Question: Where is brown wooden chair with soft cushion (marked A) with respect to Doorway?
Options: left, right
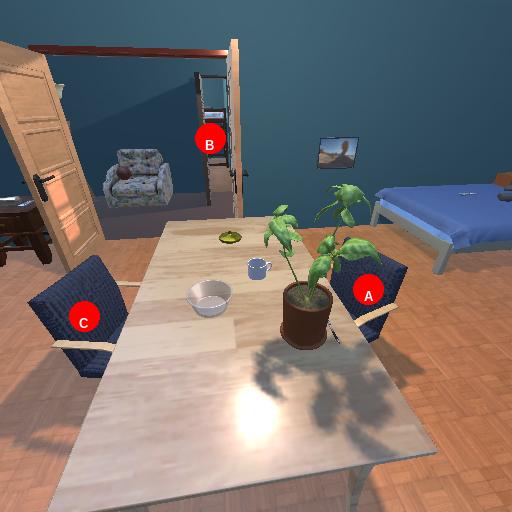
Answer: left